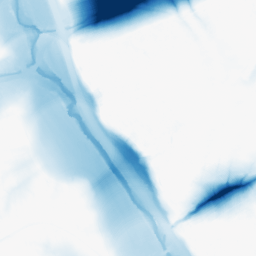
Category: morphological
Decomposition family: morphological
Decomposition parameters: operation: closing
size: 50
Upsampling method: bspline
Upsampling parameters: scale: 8
Upsampling scale: 8